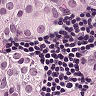
Metastatic tissue present: yes